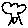
Label: tree